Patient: sex M, age 66
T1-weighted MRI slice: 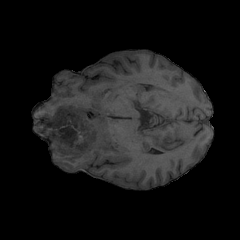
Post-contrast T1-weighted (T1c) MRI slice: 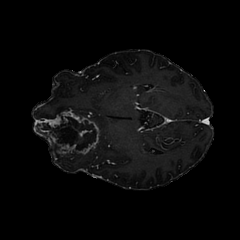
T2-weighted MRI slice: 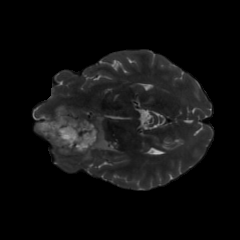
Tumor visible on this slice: yes
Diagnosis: Glioblastoma, IDH-wildtype
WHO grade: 4